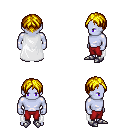
a pixel art fantasy rpg character, male body template, dark elf, purple skin, white cape, red pants, blonde parted hairstyle, metal boots, four views (front, back, left, right), 2x2 character sprite sheet, small pixel art, hard edges, no anti-aliasing